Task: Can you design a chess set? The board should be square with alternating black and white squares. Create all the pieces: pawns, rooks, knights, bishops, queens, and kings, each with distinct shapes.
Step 1478:
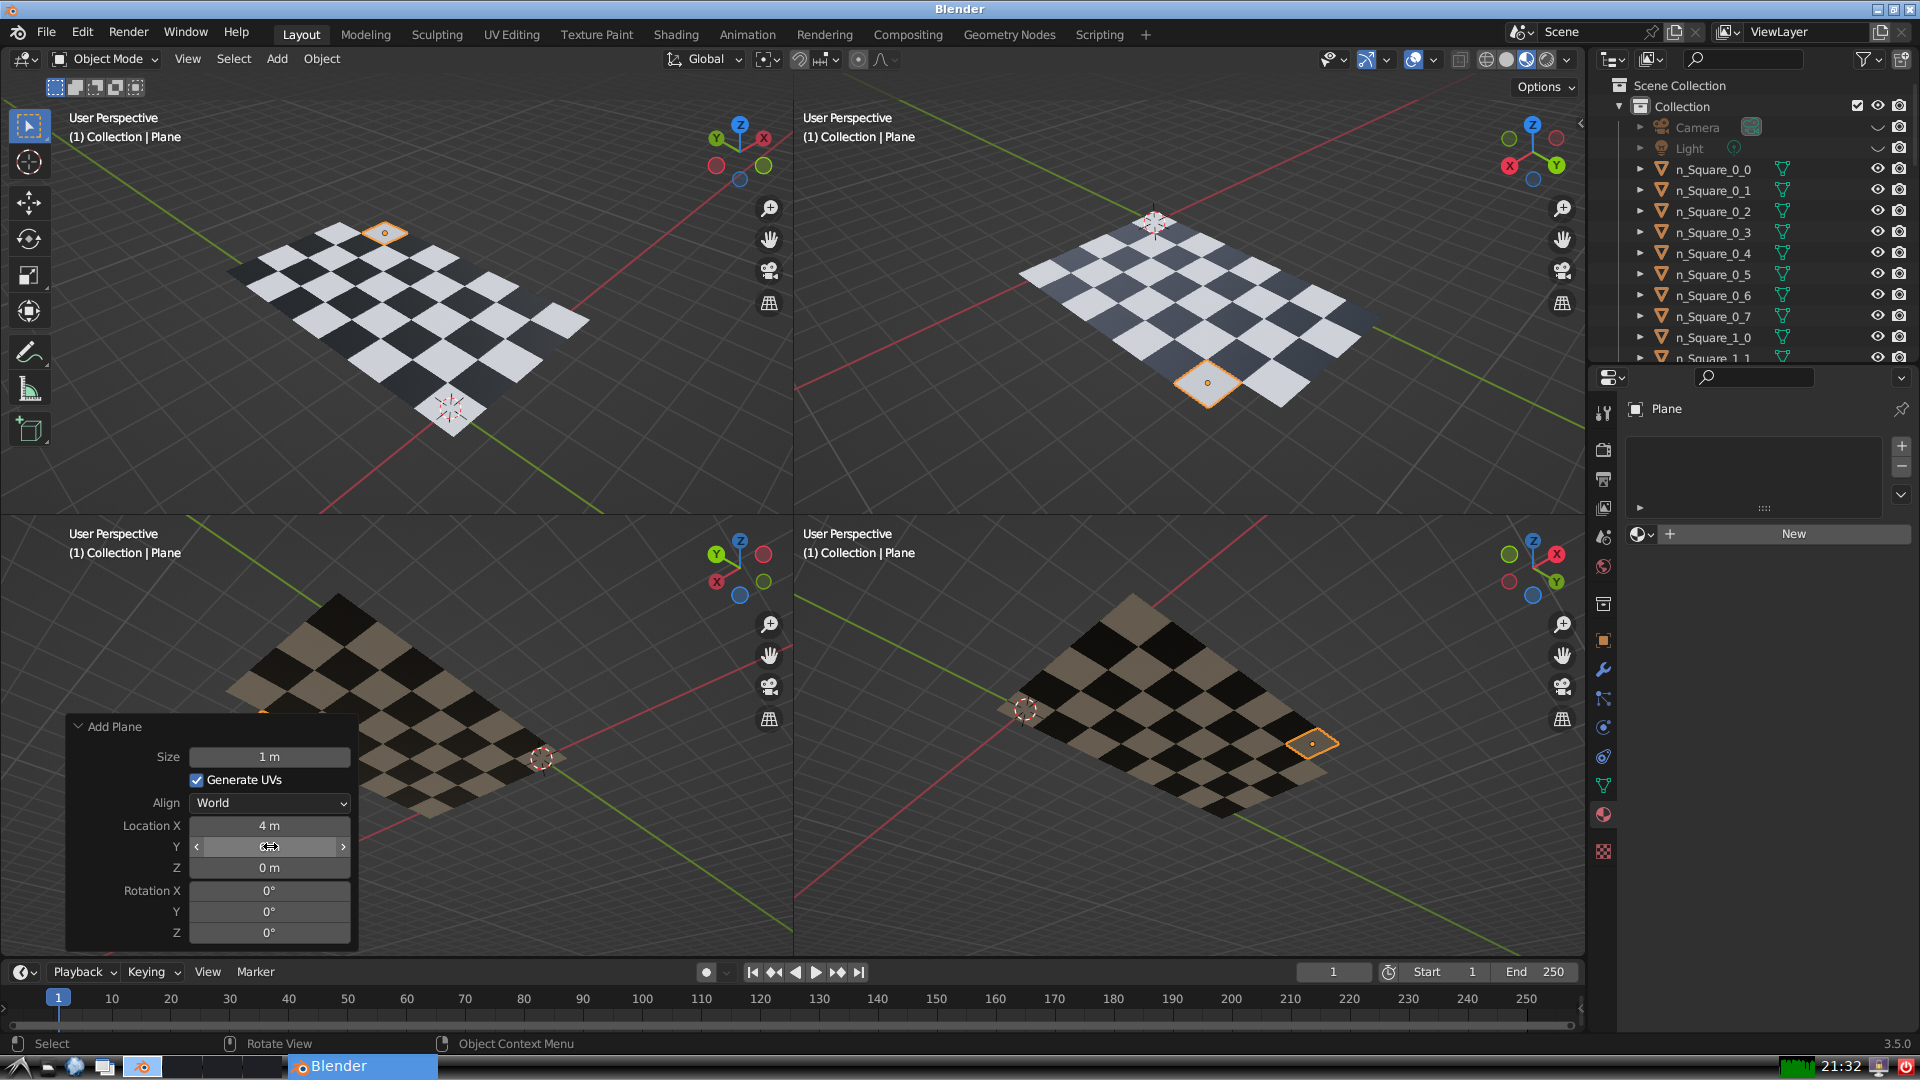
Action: {"mouse_move": [270, 867]}